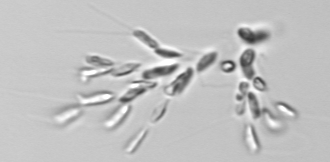
Label: Dinobryon